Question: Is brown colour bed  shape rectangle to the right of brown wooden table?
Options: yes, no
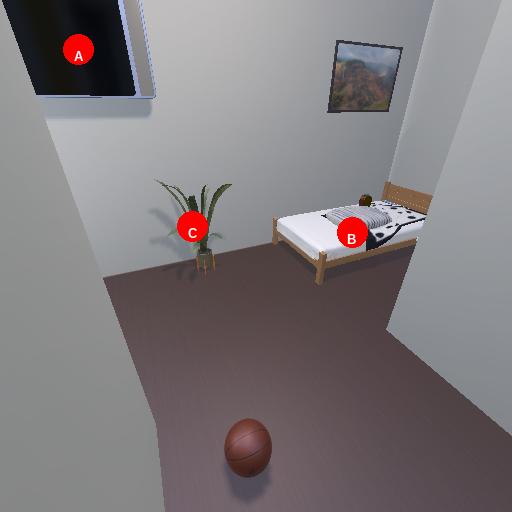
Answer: yes